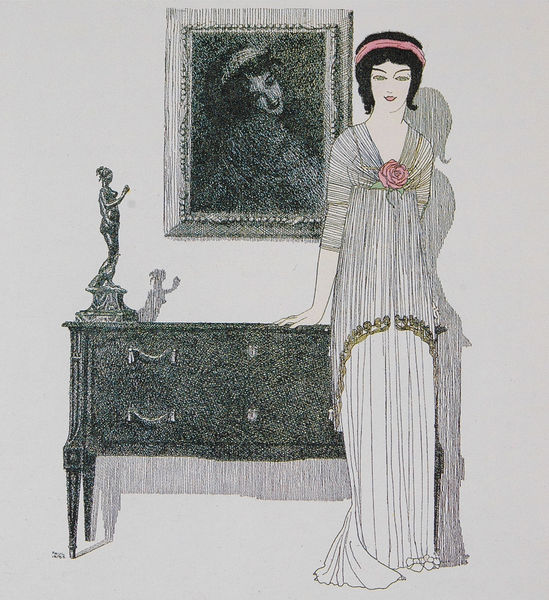
Titel: Joséphine
Institution: unbekannt
Schlagwörter: gemälde, hand, schatten, weiß, blume, frau, grau, kleid, schwarz, tisch, zeichnung, blüte, dame, rose, rot, wand, falten, lang, rahmen, stehen, bild, möbel, portrait, porträt, signatur, figur, fransen, brosche, haarreif, knopf, rosa, statue, beine, lächeln, schleppe, füße, kommode, linien, haarband, white, dress, jugendstil, wall, woman, streifen, picture, pink, schublade, griff, schraffur, art nouveau, beschläge, sideboard, falten rock, satue